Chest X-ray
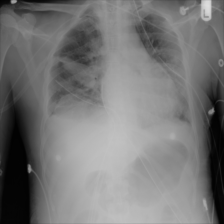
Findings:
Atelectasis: negative
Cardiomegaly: negative
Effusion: negative
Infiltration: negative
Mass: negative
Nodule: negative
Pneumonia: negative
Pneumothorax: negative
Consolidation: positive
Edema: negative
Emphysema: negative
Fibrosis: negative
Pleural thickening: negative
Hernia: negative